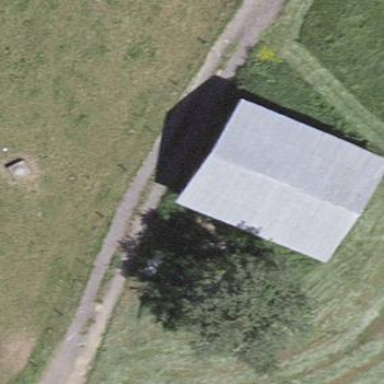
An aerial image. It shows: Farm building.